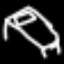
Label: bed